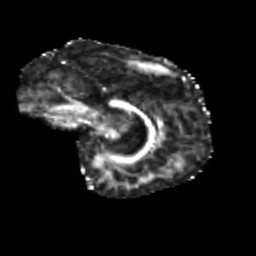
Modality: FA
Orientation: sagittal
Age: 9
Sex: male
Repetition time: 9.4 s
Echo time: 0.089 s